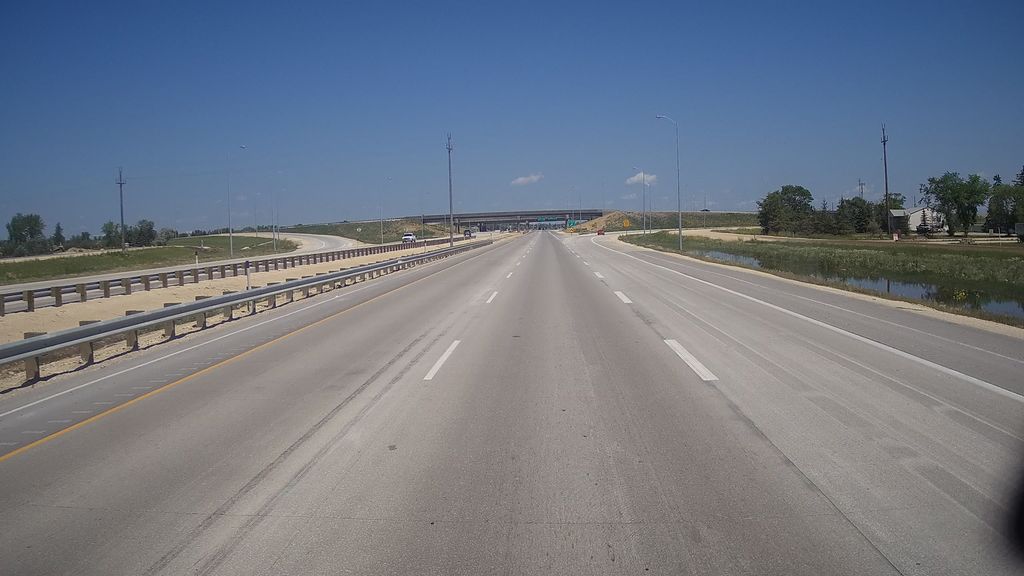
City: winnipeg